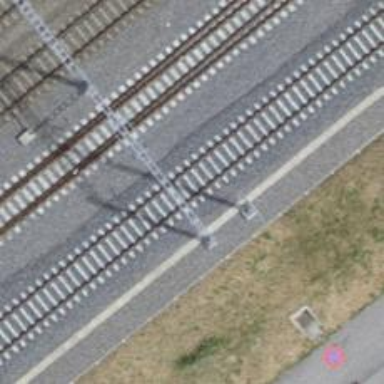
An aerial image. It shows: Single-track electrified railway with contact line.